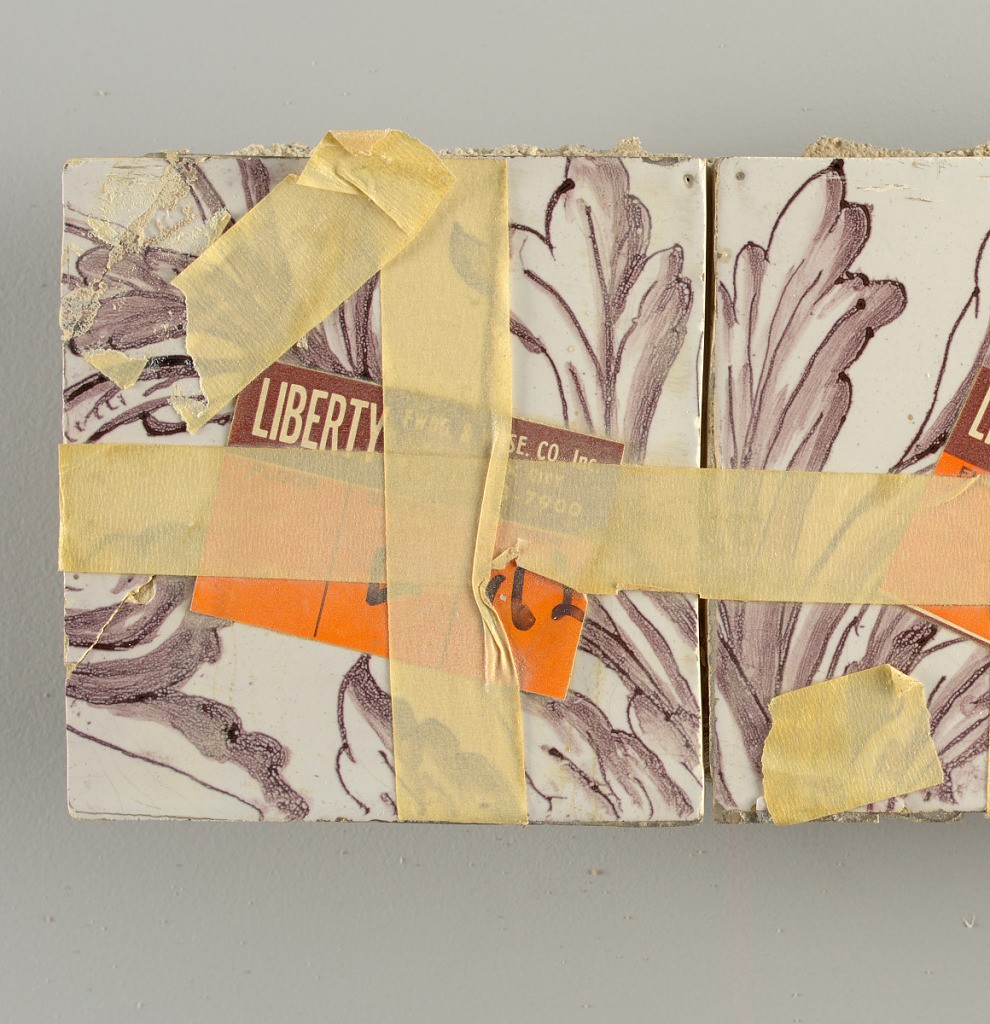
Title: Wall facing
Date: ca. 1725
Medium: Tin-glazed earthenware, underglaze
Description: Horizontal rectangle.  Thirty-seven tiles wide and twenty-one high with opening for door or window nineteen and one-half tiles high and twelve wide.  To left and right of opening, centered canopy above. Left, woman representing Hope, right, a sculputure urn.  Centered above opening, a mascaron.  Arabesque design of foliage.